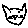
Label: cat